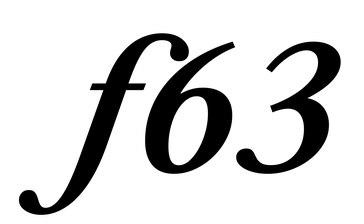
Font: LibreCaslonText-Italic_SemiBold_Italic